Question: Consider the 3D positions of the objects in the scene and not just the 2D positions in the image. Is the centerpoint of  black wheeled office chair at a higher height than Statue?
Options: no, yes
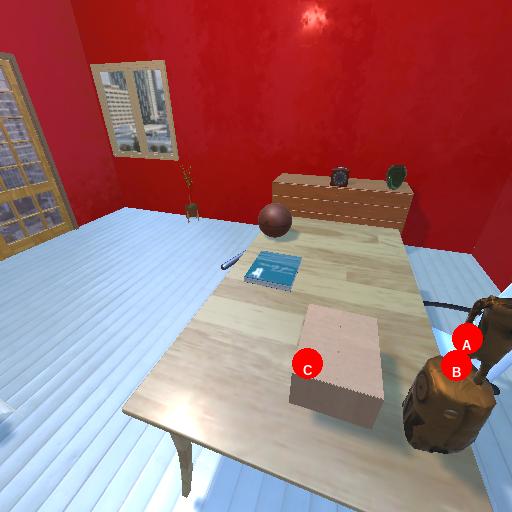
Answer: no